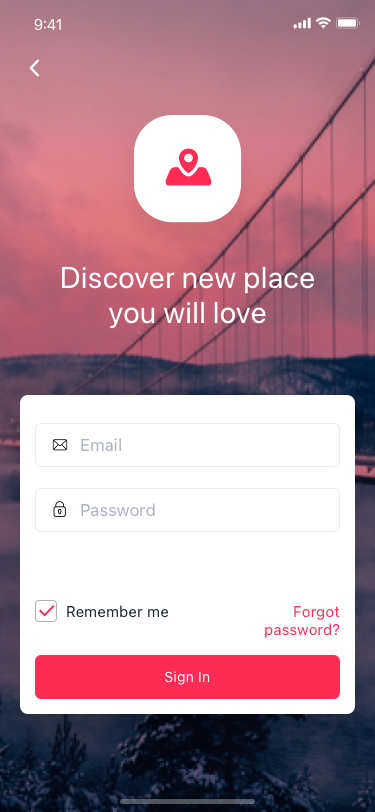
Text in this UI design:
Discover new place you will love
Password
Email
Remember me
Forgot password?